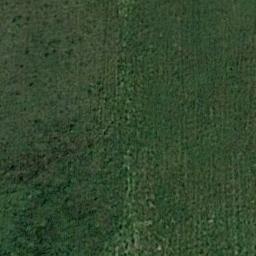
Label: meadow